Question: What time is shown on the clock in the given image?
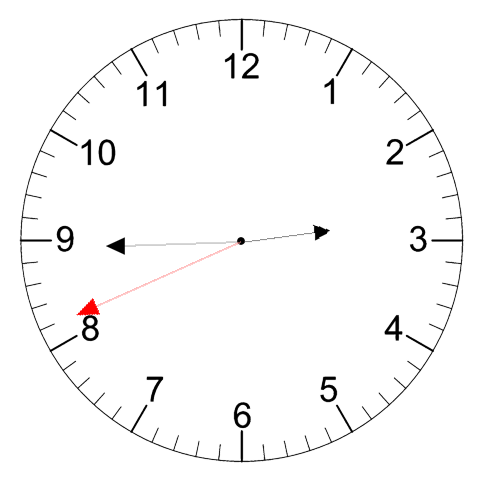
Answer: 02:44:41